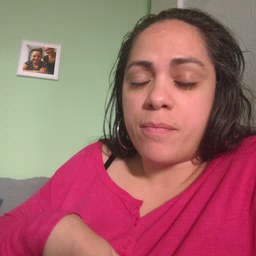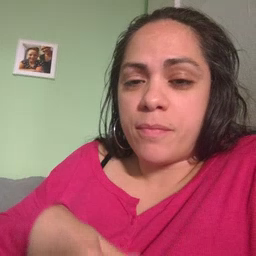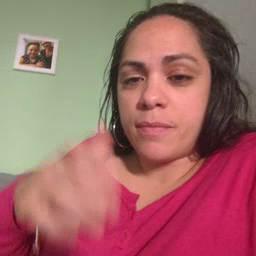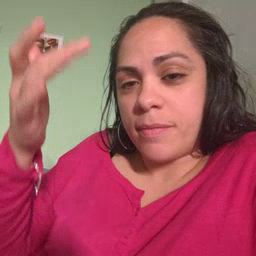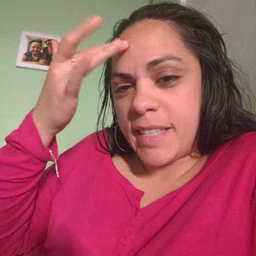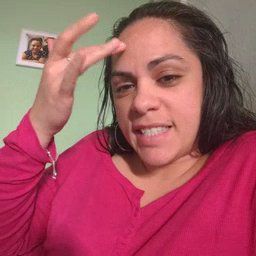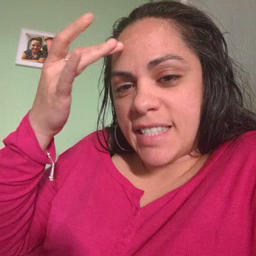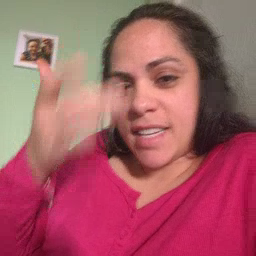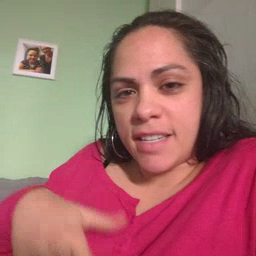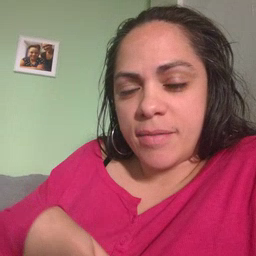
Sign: sick